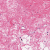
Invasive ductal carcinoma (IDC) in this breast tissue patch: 0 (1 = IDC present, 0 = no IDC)